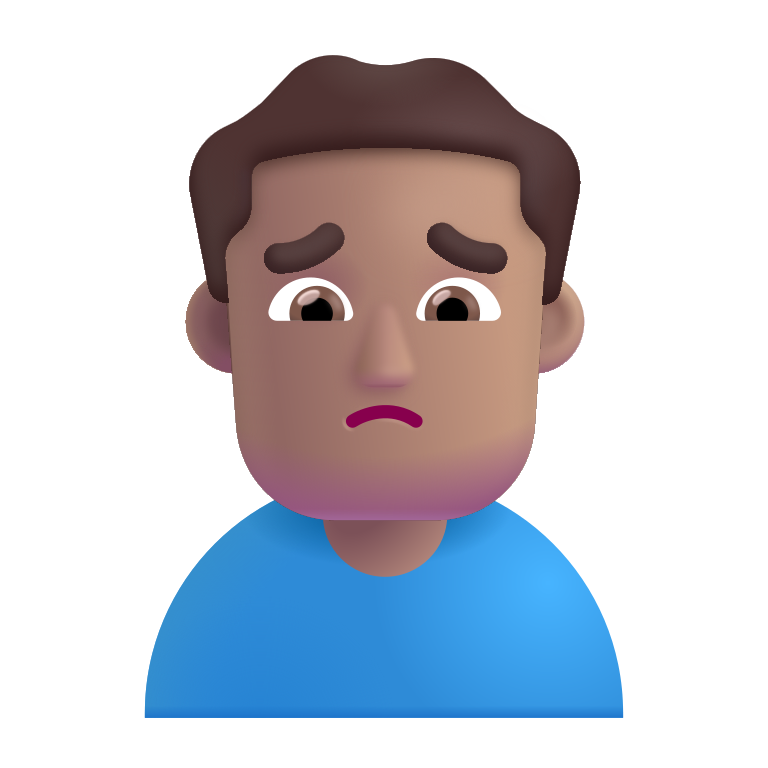
man frowning color